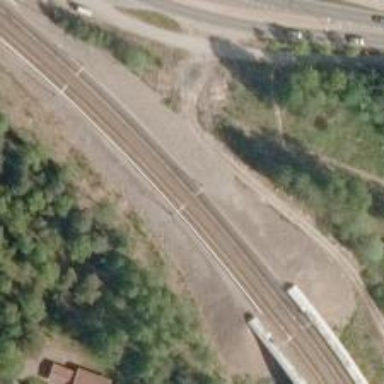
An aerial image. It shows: Railway signal supported by catenary mast.